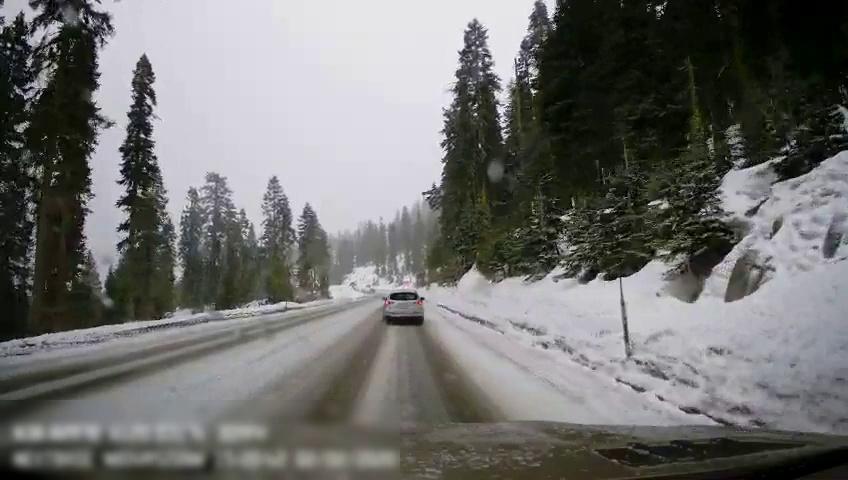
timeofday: Day
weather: Snowy
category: Drivable Space
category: Vehicles | SUV